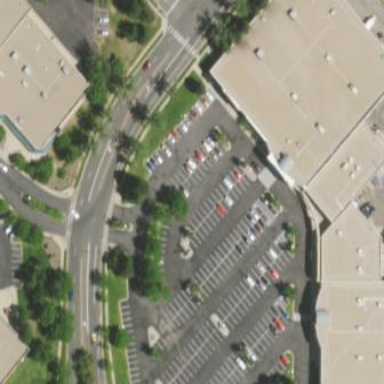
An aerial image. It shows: Retail building.